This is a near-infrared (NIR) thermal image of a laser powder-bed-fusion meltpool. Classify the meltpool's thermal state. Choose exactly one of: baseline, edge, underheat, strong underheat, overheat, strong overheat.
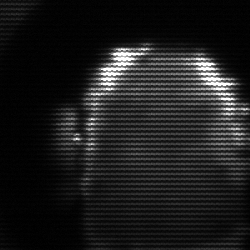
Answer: baseline